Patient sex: F
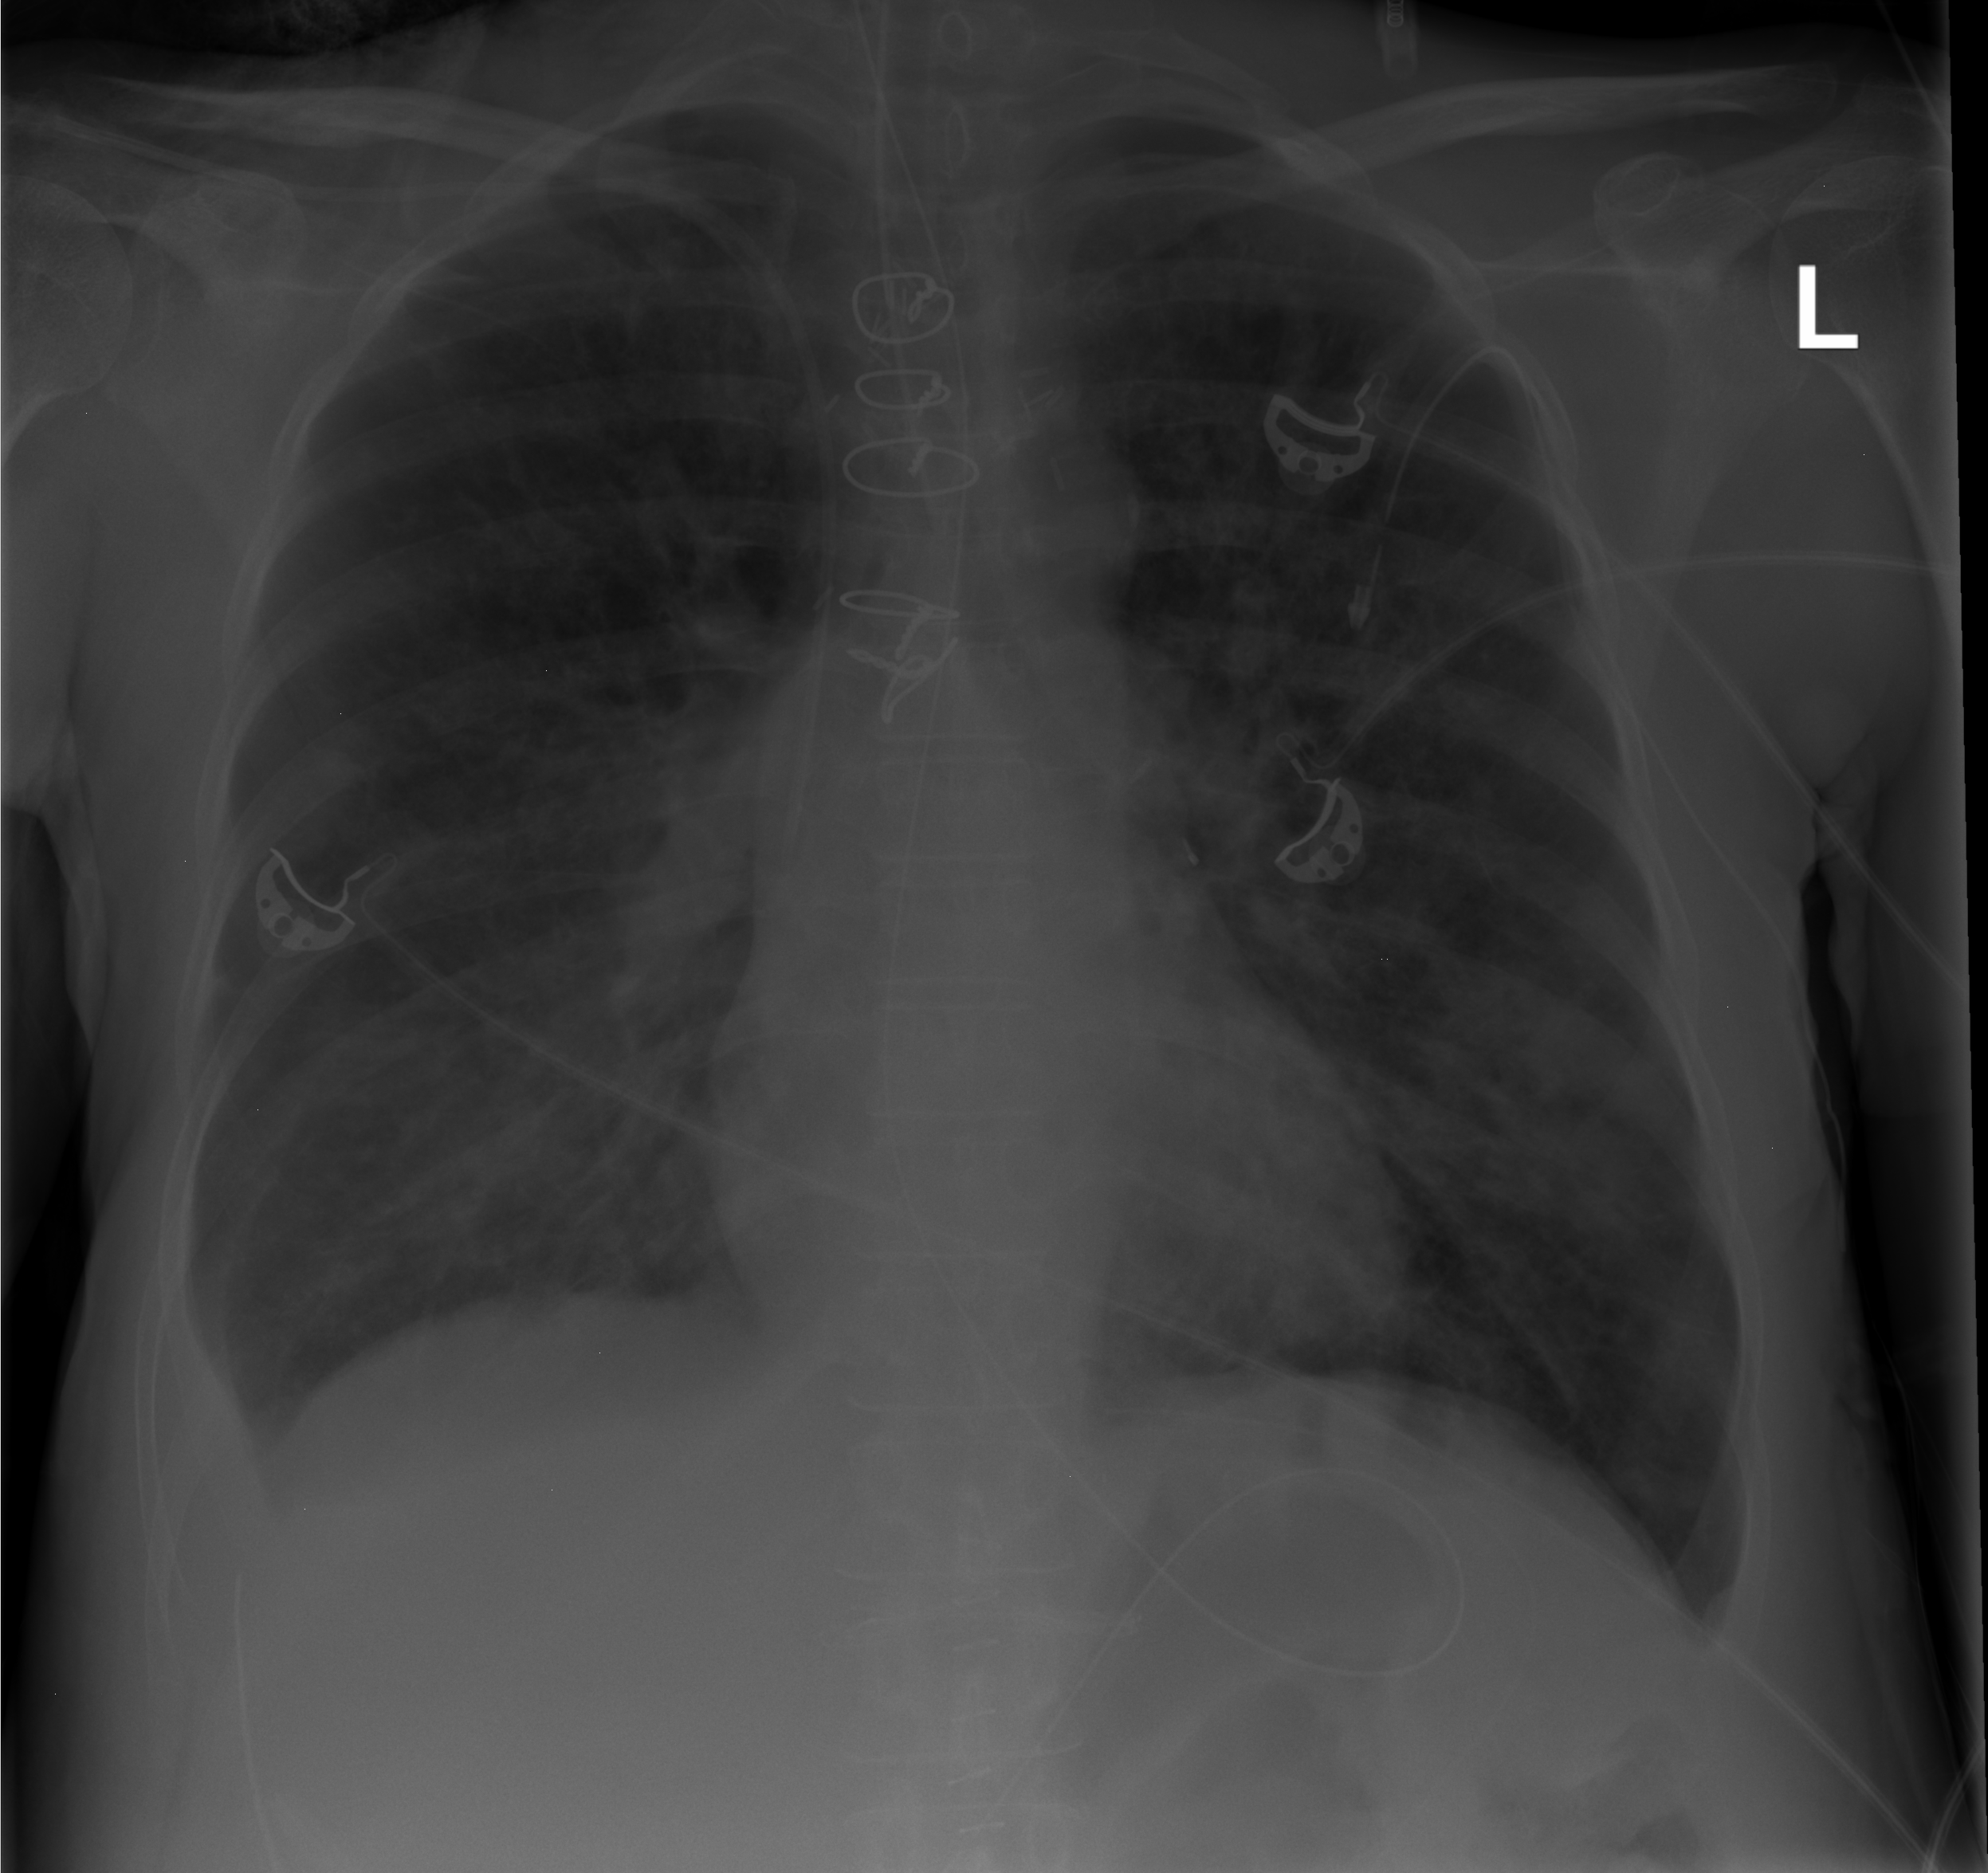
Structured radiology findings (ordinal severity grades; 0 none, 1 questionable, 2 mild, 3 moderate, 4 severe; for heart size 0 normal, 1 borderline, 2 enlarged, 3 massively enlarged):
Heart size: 2
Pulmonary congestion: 0
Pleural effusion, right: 2
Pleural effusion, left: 0
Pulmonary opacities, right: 0
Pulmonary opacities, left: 0
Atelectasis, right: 2
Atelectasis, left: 0